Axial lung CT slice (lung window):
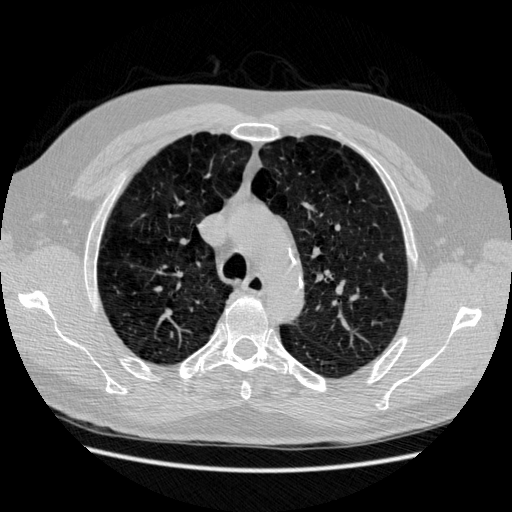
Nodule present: no